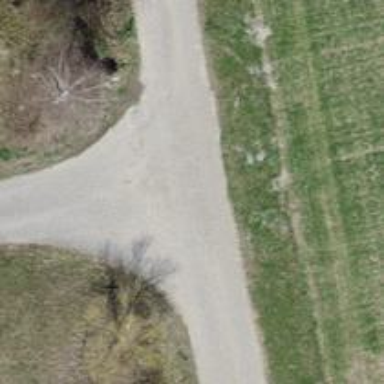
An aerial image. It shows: Well-maintained track road with grade 1 tracktype.